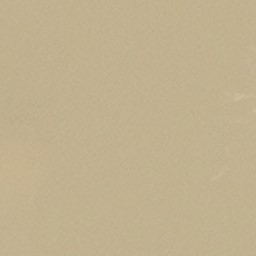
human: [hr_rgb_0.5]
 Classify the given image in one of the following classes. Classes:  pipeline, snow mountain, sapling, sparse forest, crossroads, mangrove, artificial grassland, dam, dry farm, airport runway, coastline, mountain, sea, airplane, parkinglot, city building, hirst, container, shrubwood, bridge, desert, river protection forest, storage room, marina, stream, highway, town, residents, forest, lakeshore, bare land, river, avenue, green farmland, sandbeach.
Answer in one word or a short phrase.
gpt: desert